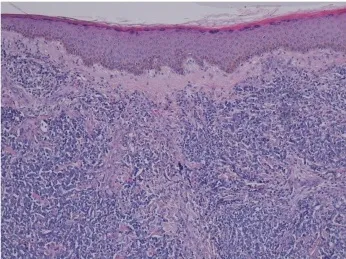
MCC characteristics: A) Haematoxilin and eosin stain 100 x.
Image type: pathology (h&e)